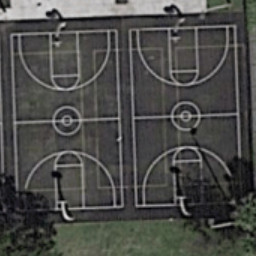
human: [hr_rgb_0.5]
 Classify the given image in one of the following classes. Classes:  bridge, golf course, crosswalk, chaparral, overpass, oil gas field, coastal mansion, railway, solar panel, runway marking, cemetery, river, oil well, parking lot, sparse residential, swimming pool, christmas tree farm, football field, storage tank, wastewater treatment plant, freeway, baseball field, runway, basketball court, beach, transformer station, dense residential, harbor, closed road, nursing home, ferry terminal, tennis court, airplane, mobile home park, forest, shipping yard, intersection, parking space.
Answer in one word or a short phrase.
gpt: basketball court